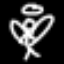
Label: angel